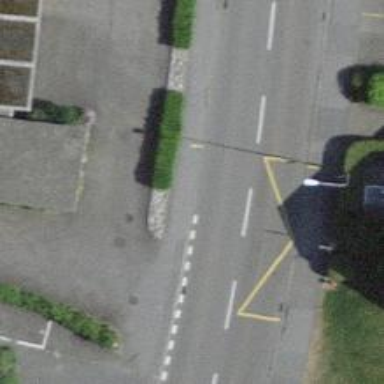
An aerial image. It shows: Public transport stop position.